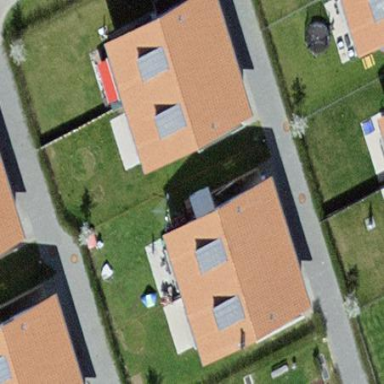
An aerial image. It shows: Terrace building.